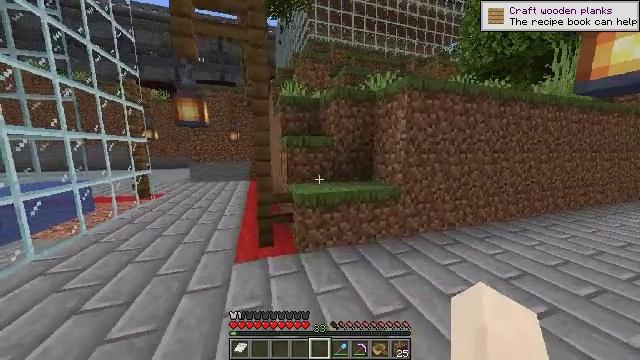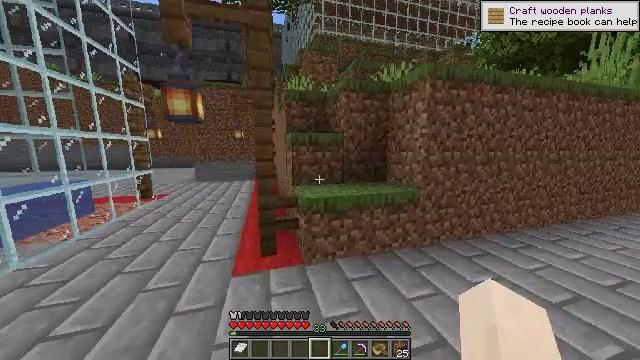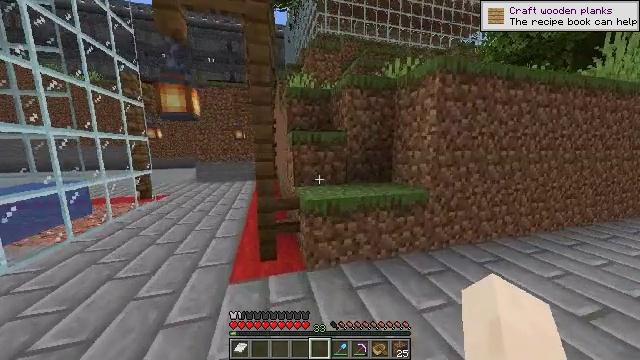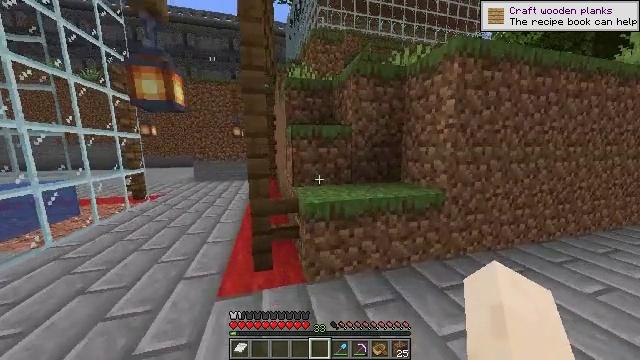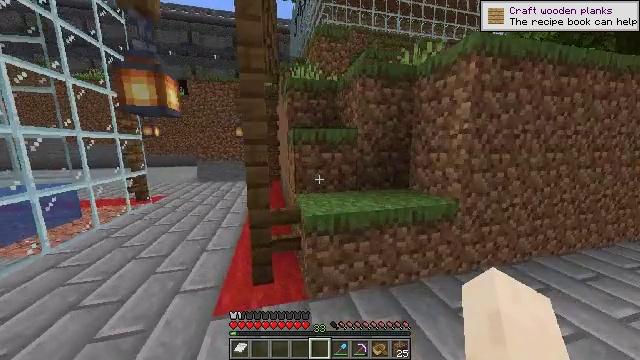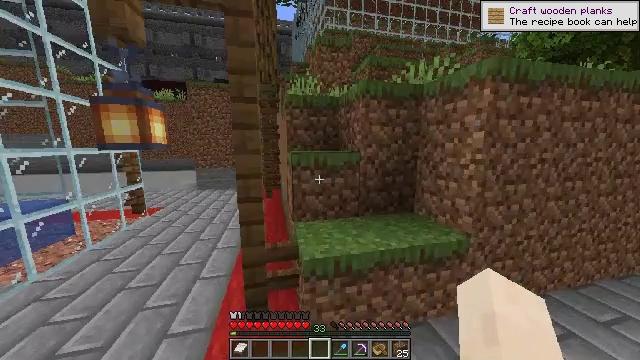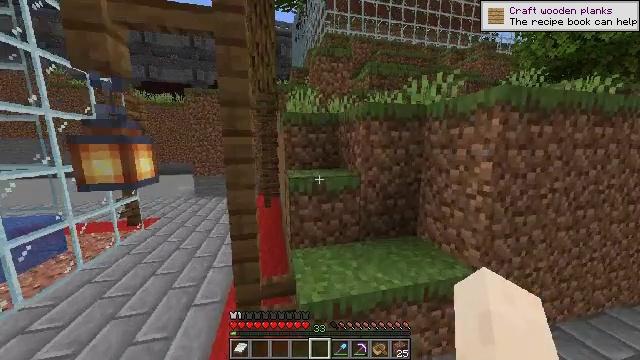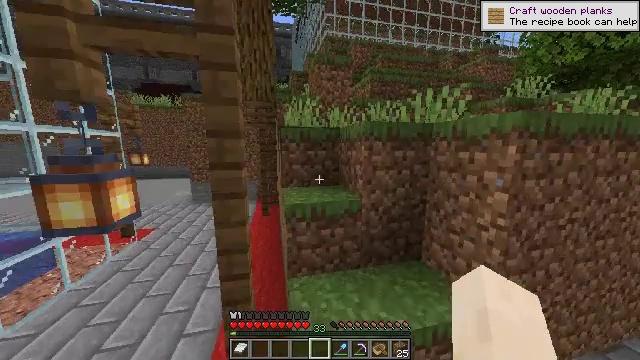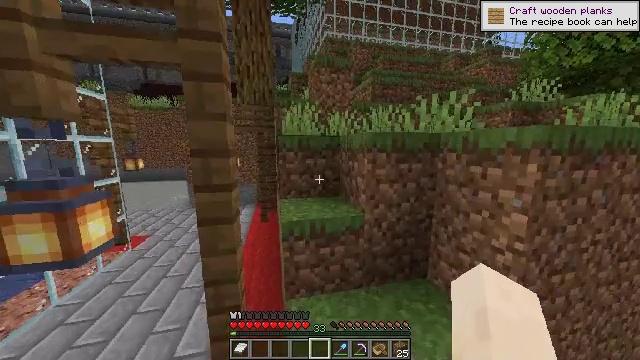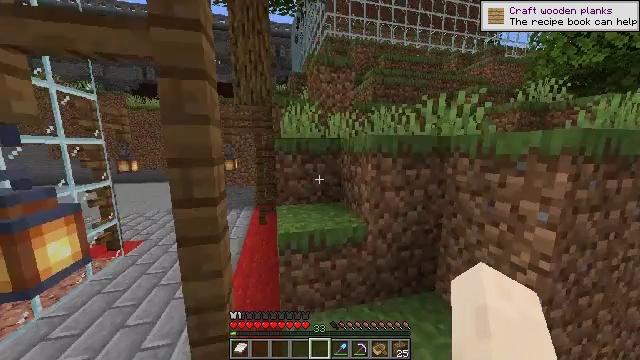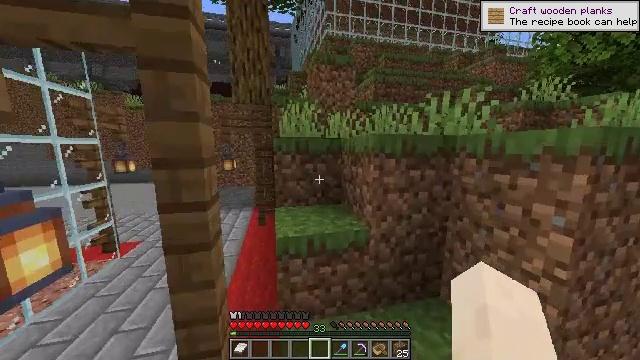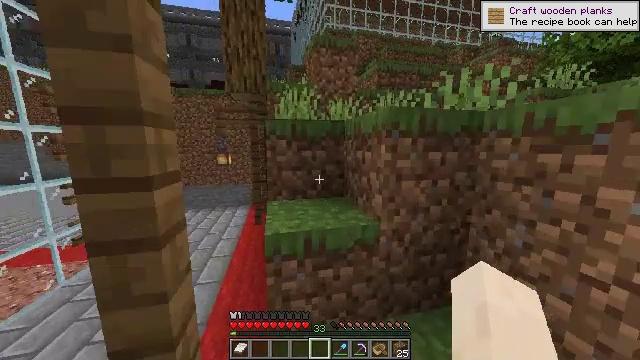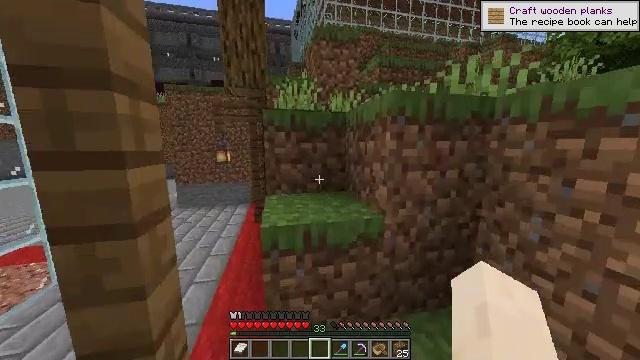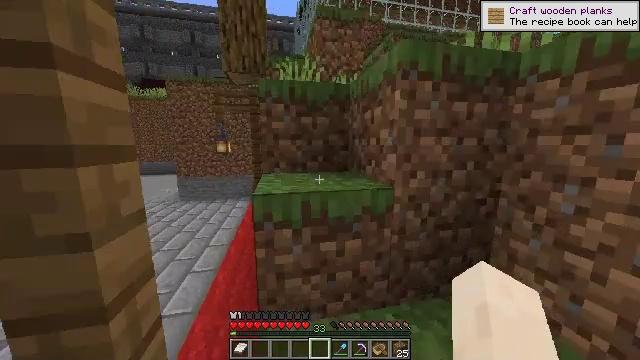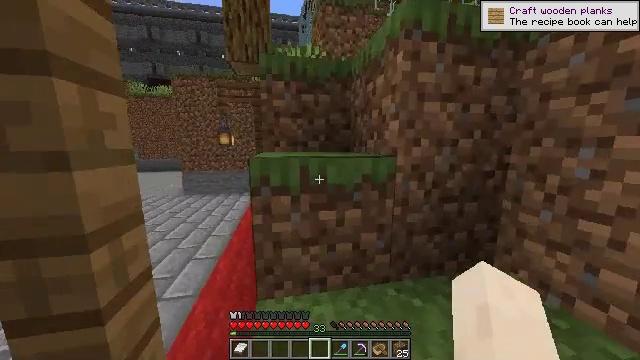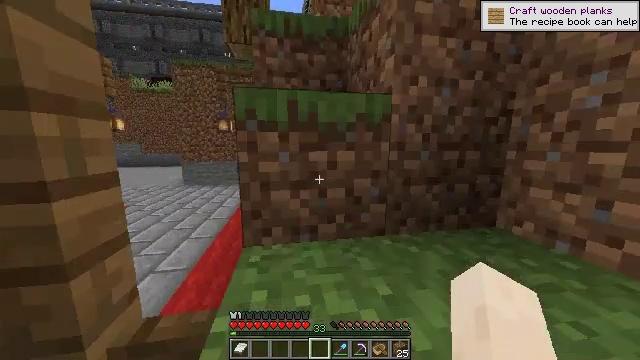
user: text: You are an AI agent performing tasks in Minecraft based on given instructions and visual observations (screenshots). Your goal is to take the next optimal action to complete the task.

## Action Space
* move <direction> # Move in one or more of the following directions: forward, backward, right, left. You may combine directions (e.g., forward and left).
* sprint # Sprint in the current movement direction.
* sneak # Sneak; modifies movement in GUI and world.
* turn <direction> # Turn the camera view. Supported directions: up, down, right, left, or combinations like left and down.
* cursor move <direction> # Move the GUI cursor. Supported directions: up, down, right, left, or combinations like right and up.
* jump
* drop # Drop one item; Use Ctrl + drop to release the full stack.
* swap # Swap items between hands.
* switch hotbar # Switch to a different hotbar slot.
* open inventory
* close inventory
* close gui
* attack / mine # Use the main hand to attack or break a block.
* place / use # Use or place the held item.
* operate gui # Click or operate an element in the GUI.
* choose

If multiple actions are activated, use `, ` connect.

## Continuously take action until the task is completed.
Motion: motion action
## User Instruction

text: Collect the ladder block.
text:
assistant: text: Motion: move forward, turn left
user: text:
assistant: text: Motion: move forward
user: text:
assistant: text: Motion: move forward
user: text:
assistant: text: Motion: move forward, turn left, jump
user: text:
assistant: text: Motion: move forward, jump
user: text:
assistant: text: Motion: move forward, jump
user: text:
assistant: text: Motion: move forward, jump
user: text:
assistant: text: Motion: move forward
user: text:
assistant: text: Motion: move forward
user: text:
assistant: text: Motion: move forward
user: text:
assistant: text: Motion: move forward
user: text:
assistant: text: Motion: move forward
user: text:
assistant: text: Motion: move forward
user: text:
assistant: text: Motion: move forward, turn left
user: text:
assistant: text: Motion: move forward
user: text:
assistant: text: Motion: move forward, turn left and down, jump
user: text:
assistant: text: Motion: move forward
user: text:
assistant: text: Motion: move forward
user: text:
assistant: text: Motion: move forward
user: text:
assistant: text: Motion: move forward
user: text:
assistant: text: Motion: move forward
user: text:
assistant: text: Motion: move forward
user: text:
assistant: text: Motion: move forward
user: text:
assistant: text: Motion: move forward
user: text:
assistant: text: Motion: move forward, jump
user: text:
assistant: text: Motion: move forward, jump
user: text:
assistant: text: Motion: move forward and move left, jump
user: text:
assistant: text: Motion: move forward and move left
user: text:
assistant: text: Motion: move forward and move left
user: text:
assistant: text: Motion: move forward